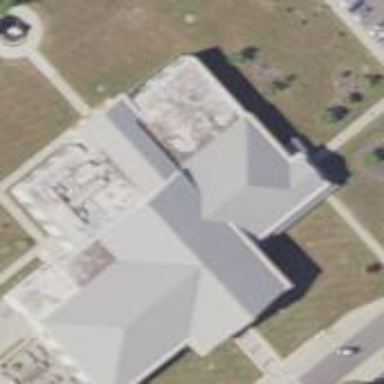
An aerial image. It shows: College building.